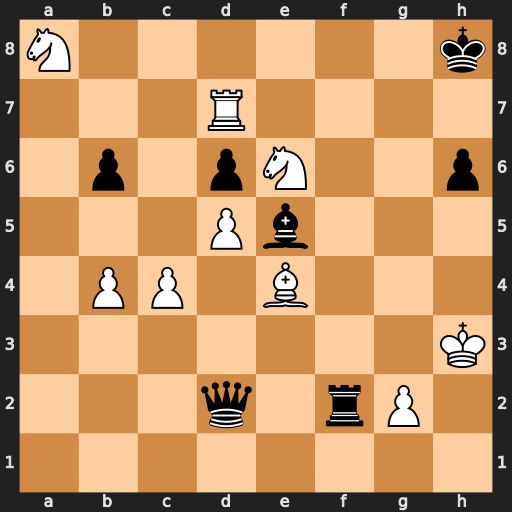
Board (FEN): N6k/3R4/1p1pN2p/3Pb3/1PP1B3/7K/3q1rP1/8
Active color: w
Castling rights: -
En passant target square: -
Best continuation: Rd8+ Rf8 Rxf8#